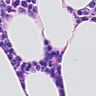
Metastatic tissue present: no